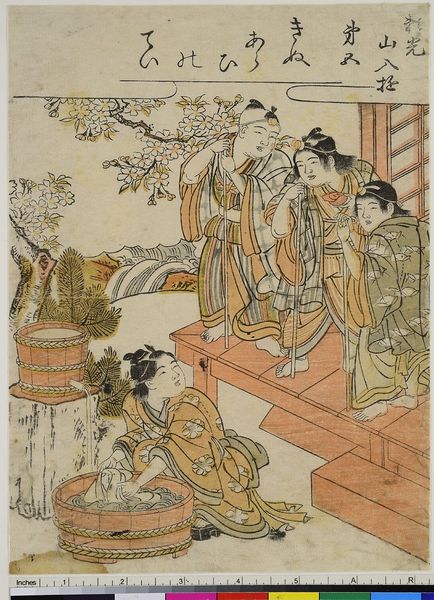
Titel: Das Waschen der Kleidung, Blatt 5 aus der Serie: Kinder spielen den Helden Raiko
Künstler: Kitao Shigemasa
Standort: Hamburg
Institution: Museum für Kunst und Gewerbe Hamburg
Schlagwörter: baum, wasser, frauen, männer, alt, kleidung, gewand, holzschnitt, treppe, washing, waschen, asien, druckgraphik, druckgrafik, stöcke, mythologie, china, tree, water, zeit, farbholzschnitt, ink, gewände, sagen, work, japan, kimonos, text, edo, reproduktionen, druckerzeugnisse, kinderspiele, märchen